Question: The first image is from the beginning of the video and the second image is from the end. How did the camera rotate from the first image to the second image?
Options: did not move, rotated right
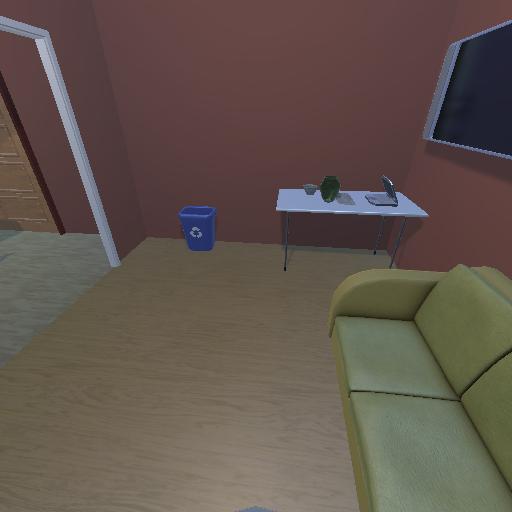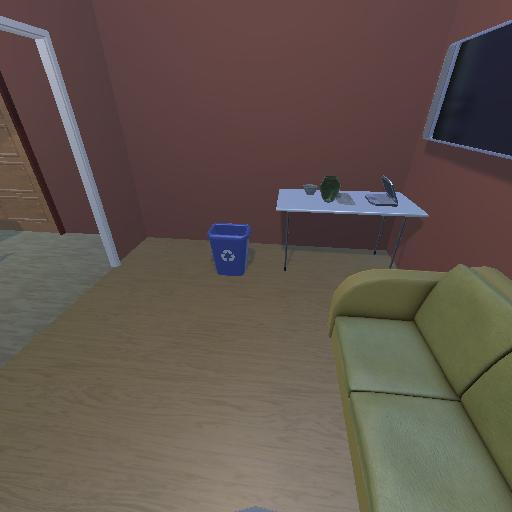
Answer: did not move